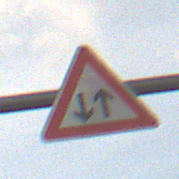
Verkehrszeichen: Gegenverkehr
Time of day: SunriseSunset
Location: Outdoor (Nature)
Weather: PartlyCloudy
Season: NotSpecified
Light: Natural